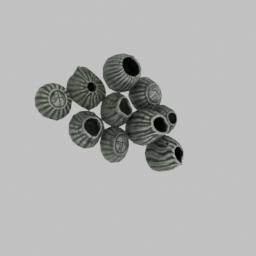
Label: animals